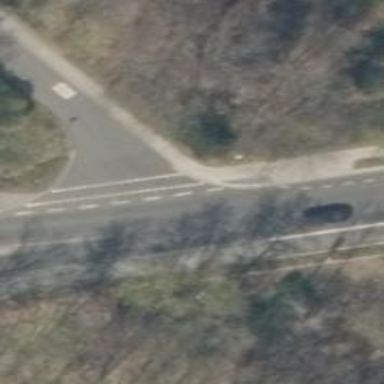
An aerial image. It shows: Residential road with asphalt surface and sidewalk on the left side.